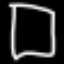
Label: square